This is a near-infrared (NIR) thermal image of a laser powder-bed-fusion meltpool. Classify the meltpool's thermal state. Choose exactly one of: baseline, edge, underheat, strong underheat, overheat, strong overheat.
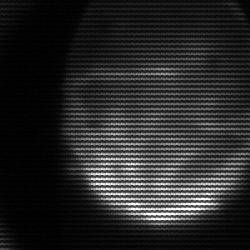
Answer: edge